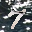
Label: 7